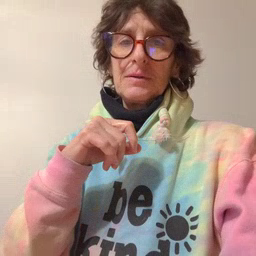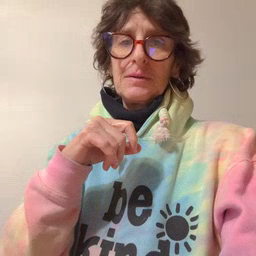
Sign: cereal